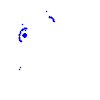
Particle: electron